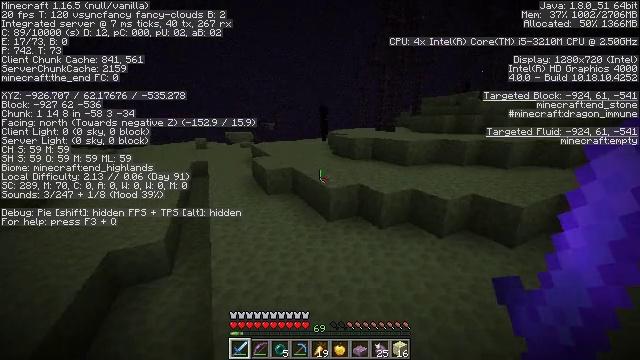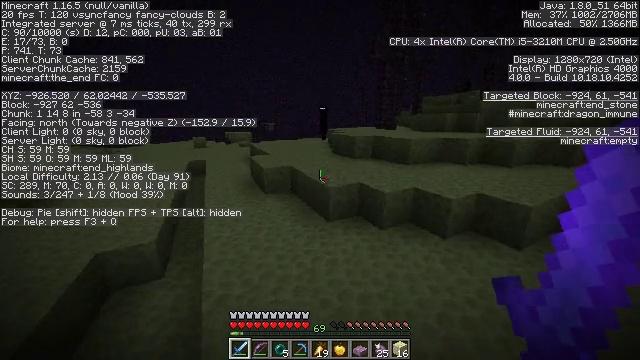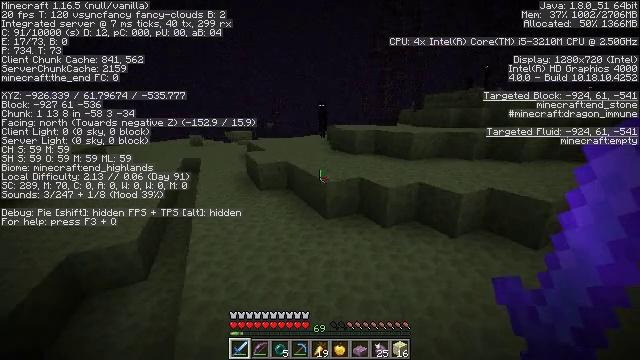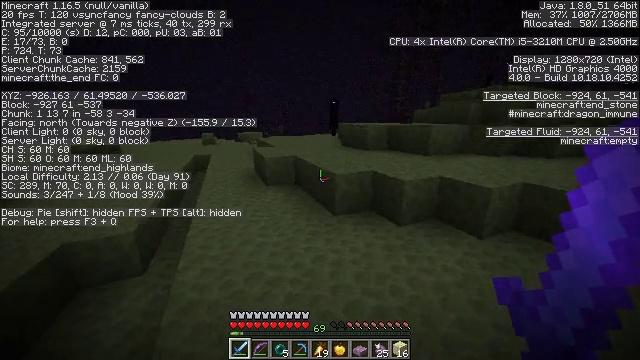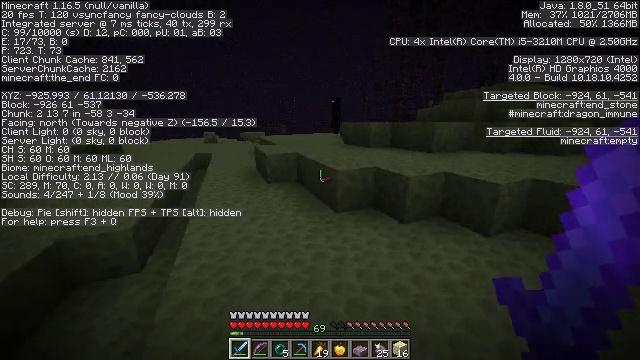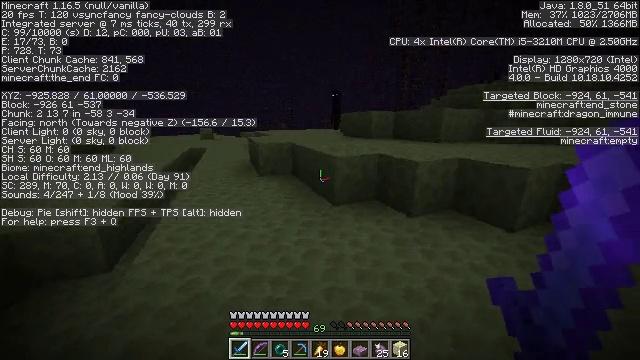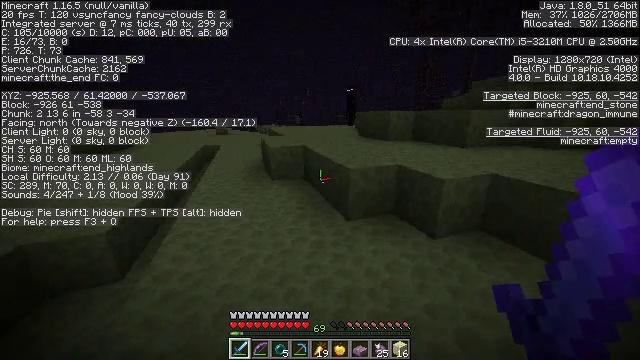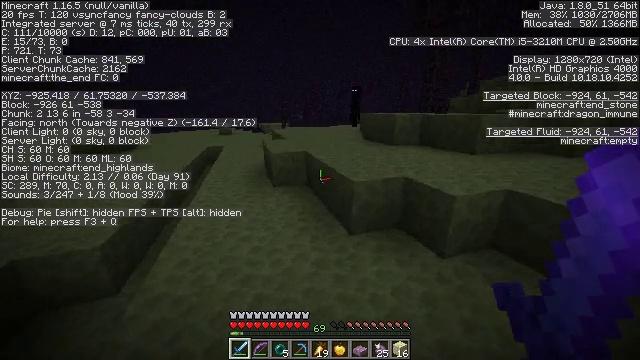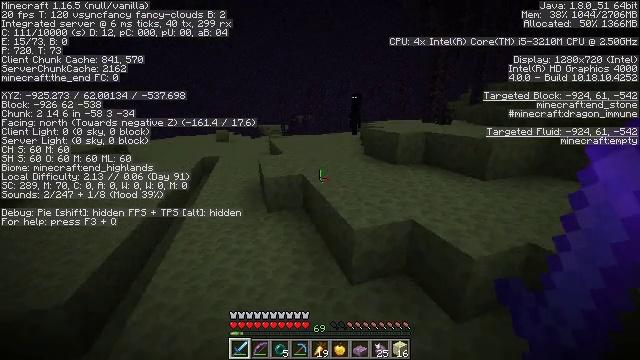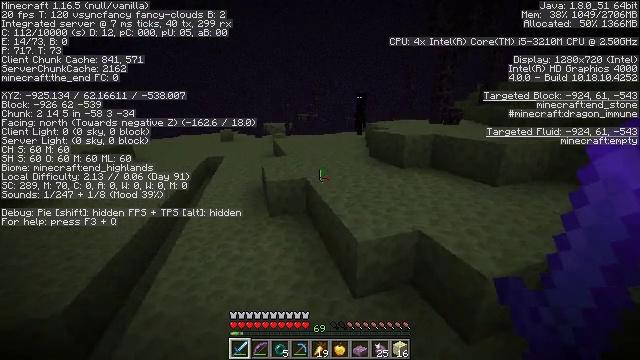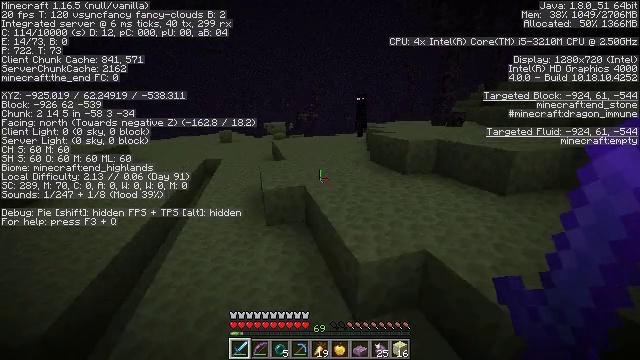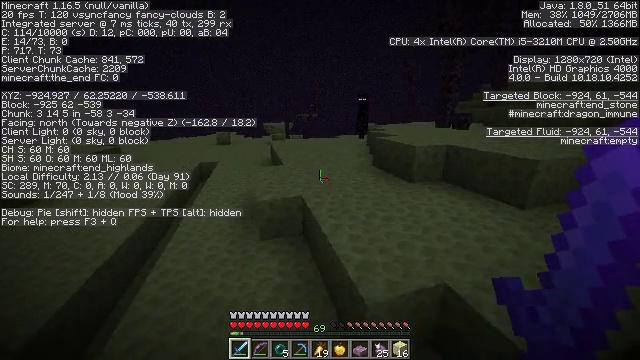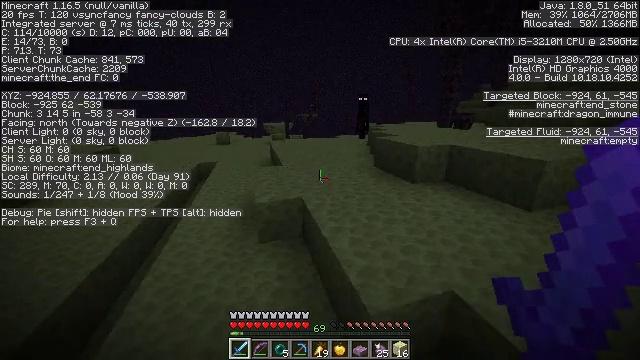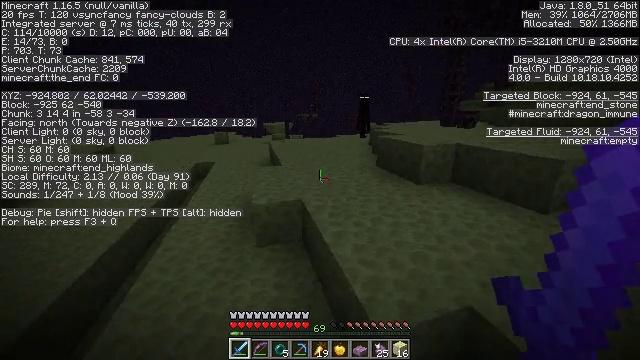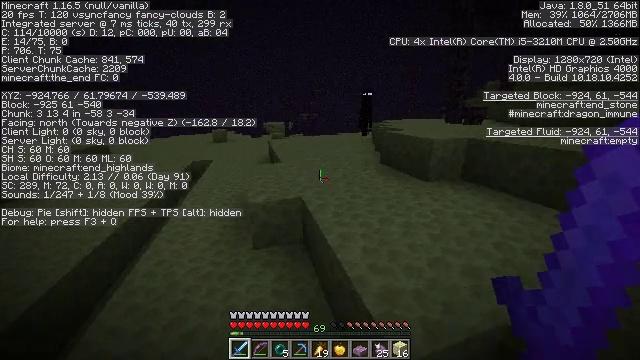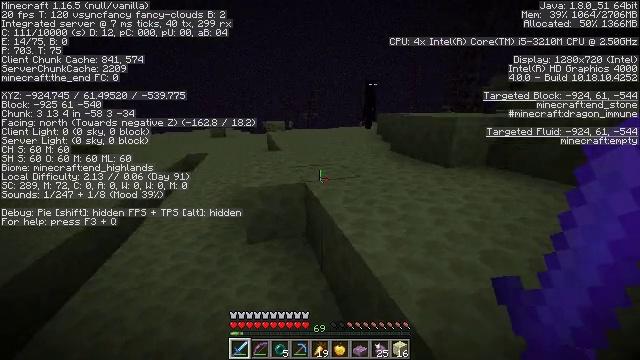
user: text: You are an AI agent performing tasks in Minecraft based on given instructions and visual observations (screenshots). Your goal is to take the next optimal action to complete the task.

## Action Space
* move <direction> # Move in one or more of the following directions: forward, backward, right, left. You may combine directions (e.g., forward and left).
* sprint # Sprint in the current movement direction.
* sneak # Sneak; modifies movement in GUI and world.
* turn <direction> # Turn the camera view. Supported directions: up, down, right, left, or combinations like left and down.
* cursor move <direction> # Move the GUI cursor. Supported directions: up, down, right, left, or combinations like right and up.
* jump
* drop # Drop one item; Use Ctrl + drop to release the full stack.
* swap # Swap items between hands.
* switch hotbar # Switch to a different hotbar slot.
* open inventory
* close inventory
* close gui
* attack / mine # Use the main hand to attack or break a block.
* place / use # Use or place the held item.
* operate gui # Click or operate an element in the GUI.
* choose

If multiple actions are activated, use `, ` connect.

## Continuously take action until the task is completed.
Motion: motion action
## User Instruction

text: Break some end stone blocks.
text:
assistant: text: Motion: move forward, sprint, jump
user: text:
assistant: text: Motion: move forward, sprint, jump
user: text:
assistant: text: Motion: move forward, sprint, turn left, jump
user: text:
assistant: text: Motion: move forward, sprint, jump
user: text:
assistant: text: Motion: move forward, sprint, jump
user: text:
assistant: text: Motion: move forward, sprint, turn left and down, jump
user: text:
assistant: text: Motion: move forward, sprint, turn left, jump
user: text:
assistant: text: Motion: move forward, sprint, jump
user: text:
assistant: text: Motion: move forward, sprint, turn left, jump
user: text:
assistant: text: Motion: move forward and move left, sprint, jump
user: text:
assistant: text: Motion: move forward and move left, sprint, jump
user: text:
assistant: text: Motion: move forward and move left, sprint, jump
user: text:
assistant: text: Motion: move forward and move left, sprint, jump
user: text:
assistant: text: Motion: move forward and move left, sprint, jump
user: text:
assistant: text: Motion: move forward and move left, sprint, jump
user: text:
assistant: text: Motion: move forward and move left, sprint, jump
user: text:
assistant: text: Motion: move forward and move left, sprint, turn right, jump
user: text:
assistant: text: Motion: move forward and move left, sprint, turn right, jump
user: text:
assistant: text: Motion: move forward, sprint, jump
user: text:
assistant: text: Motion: move forward, sprint, jump
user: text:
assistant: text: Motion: move forward, sprint, jump
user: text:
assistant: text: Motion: move forward, sprint, jump
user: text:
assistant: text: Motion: move forward, sprint, jump
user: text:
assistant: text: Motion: move forward, sprint, turn right and down, jump
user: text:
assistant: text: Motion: move forward, sprint, turn right and down, jump
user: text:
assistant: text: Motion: move forward, sprint, turn down, jump
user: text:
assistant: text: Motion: move forward, sprint, jump
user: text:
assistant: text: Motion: move forward, sprint, jump
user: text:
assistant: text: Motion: move forward, sprint, jump
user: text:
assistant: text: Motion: move forward, sprint, jump